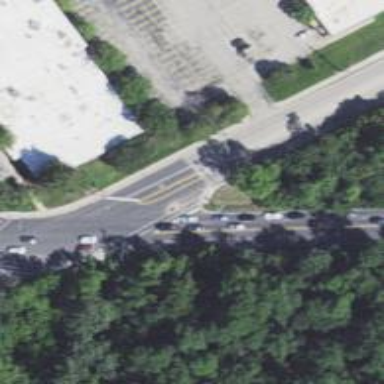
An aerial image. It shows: Footway with marked crossing lines.